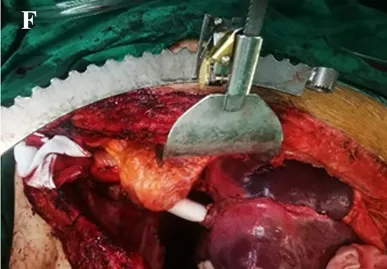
Surgical resection of zone II-III leiomyosarcoma. , re-implanted liver graft.
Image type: medical_photograph (other_medical_photograph)